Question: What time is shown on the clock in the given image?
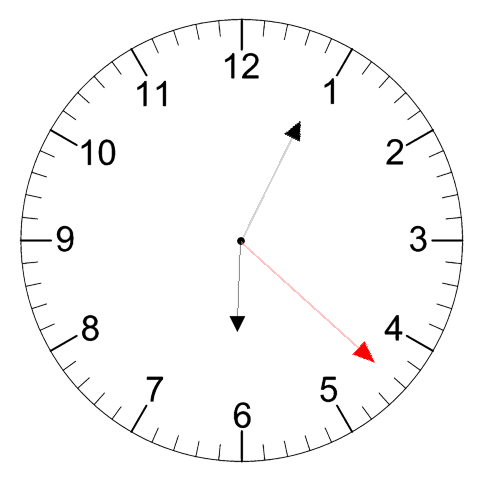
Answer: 06:04:22